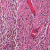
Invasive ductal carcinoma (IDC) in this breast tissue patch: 0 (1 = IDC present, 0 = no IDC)